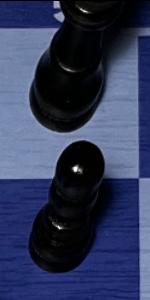
Label: Pawn_Black